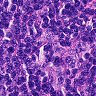
Metastatic tissue present: no